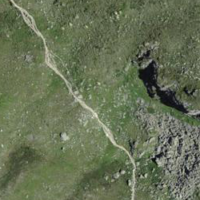
EUNIS habitat code: 26
Species observed at this site:
Gentiana bavarica